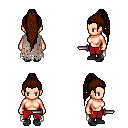
a pixel art fantasy rpg character, female body template, human, light skin, gray tattered cape, red pants, brown extra-long topknot hairstyle, black shoes, dagger, four views (front, back, left, right), 2x2 character sprite sheet, small pixel art, hard edges, no anti-aliasing